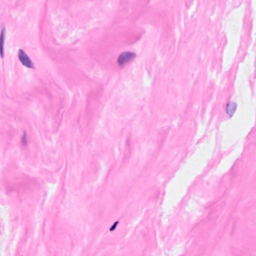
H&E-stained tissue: Breast